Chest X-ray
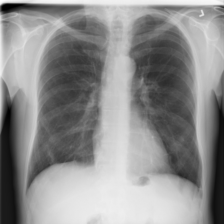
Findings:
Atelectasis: negative
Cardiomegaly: negative
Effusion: negative
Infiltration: negative
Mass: negative
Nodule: negative
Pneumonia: negative
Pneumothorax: negative
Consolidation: negative
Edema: negative
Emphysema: negative
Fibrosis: negative
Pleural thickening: negative
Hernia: negative